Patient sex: F
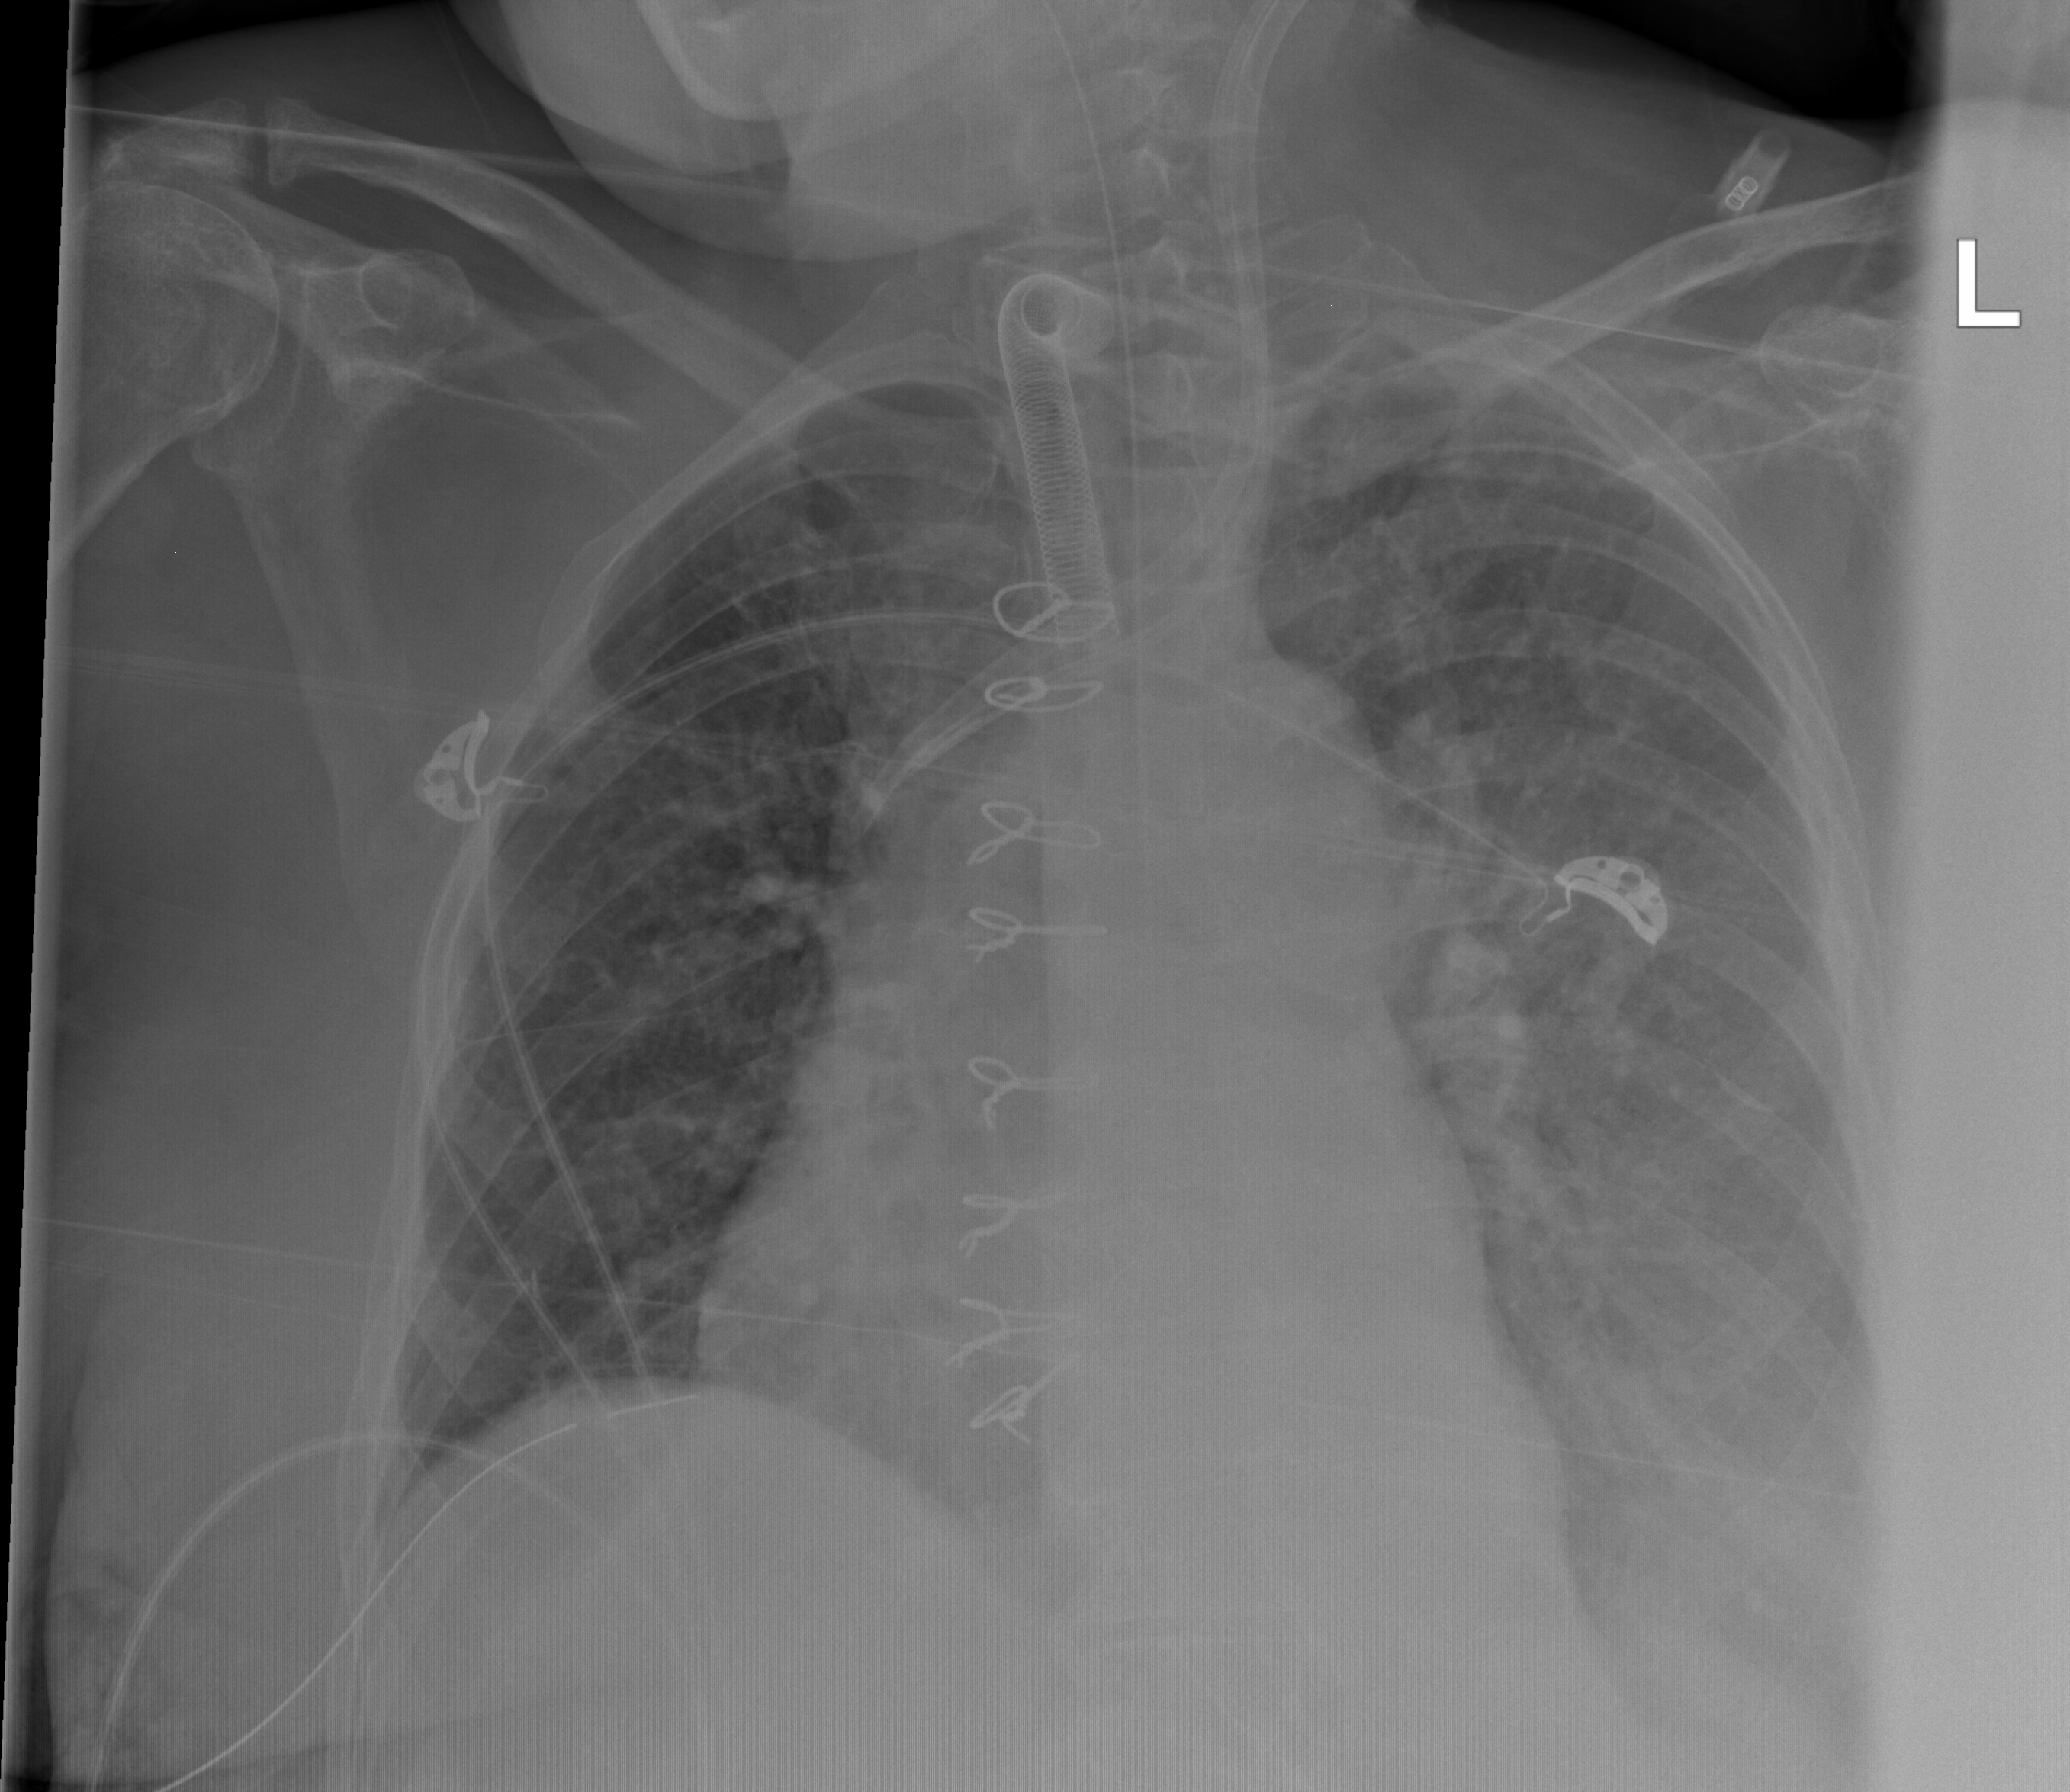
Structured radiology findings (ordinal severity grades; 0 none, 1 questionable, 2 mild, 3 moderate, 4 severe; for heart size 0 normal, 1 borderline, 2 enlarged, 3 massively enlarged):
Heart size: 2
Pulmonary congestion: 2
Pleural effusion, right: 0
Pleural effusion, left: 2
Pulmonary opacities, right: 2
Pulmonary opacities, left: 2
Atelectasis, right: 2
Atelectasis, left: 2